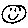
Label: smiley face